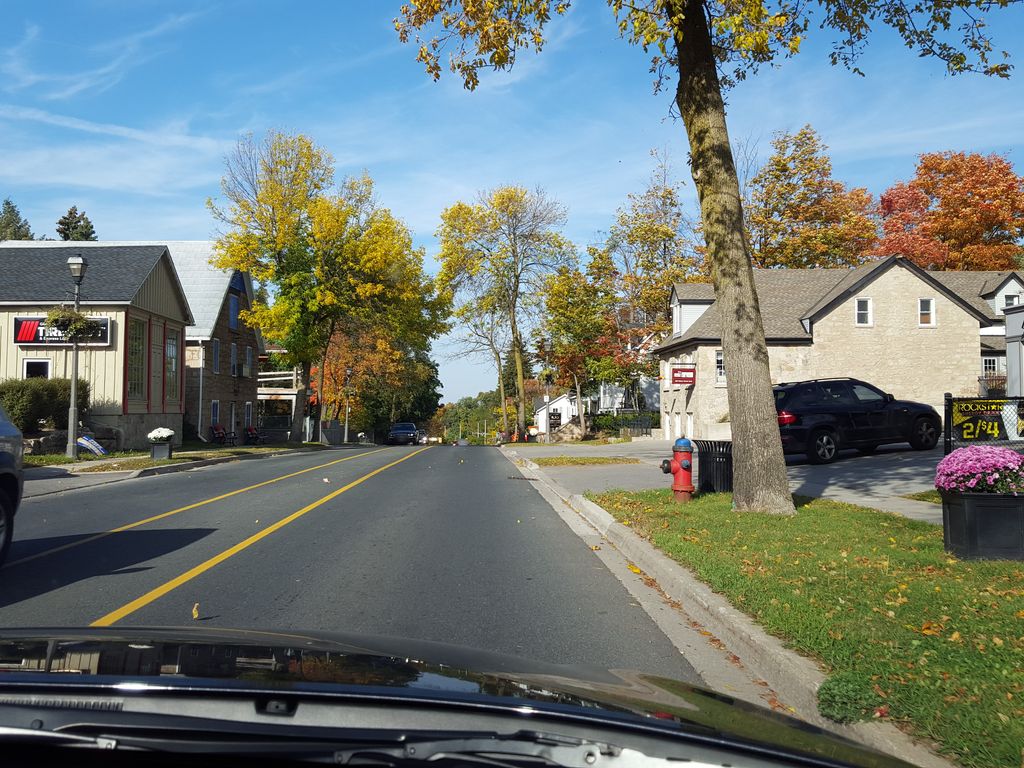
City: hamilton